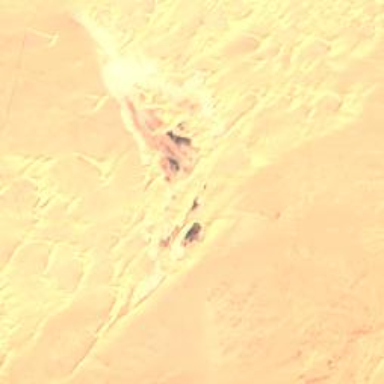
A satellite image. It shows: Desert landscape consisting of sand dunes known as erg.